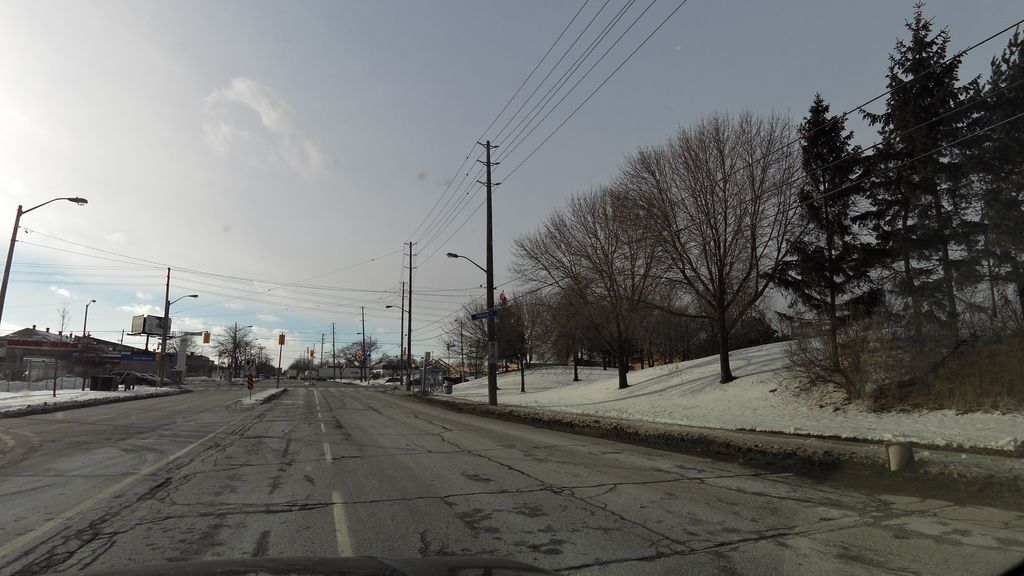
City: toronto